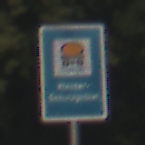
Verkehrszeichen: Wasserschutzgebiet
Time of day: SunriseSunset
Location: Outdoor (Nature)
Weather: PartlyCloudy
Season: NotSpecified
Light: Natural